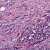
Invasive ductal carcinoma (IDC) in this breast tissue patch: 1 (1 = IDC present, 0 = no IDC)